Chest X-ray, PA view. Patient: 58 years old, sex F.
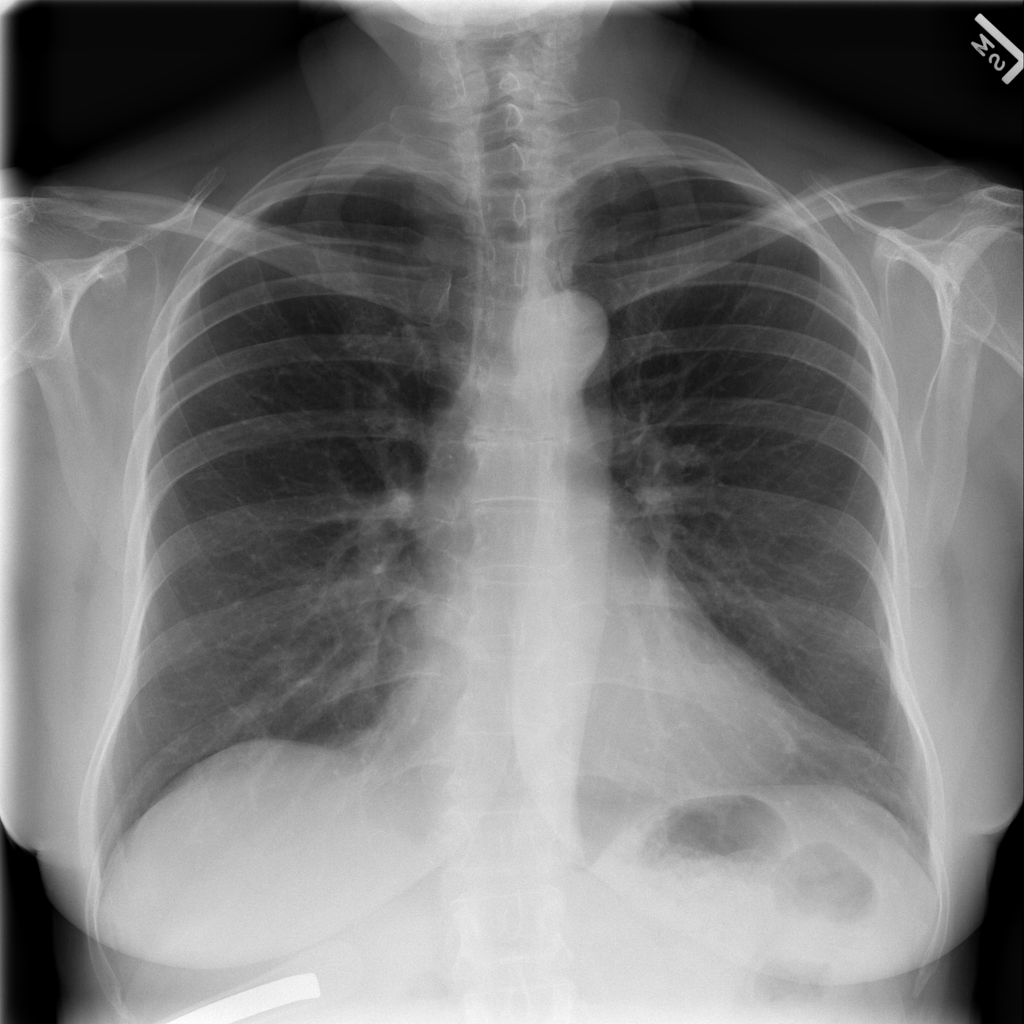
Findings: No Finding